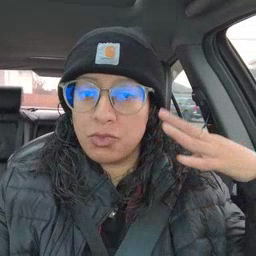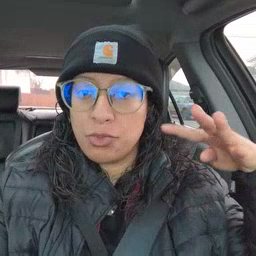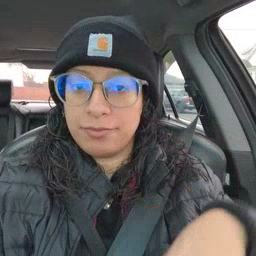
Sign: noisy